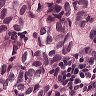
Metastatic tissue present: yes